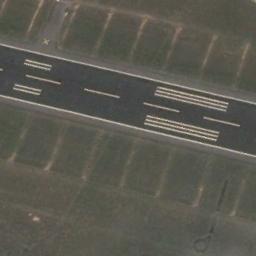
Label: runway